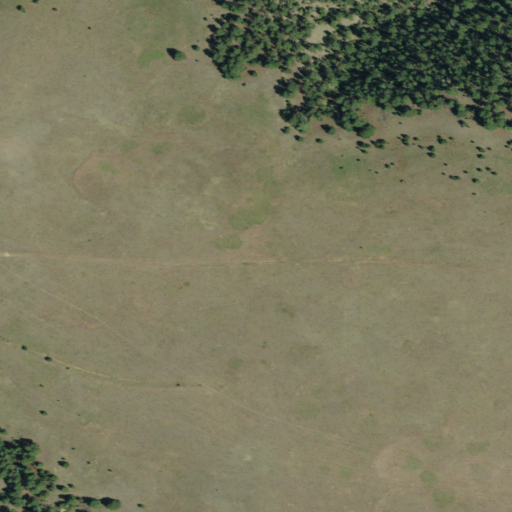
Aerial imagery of plain(s) in South Dakota named Robinson Flats containing grassland and evergreen forest